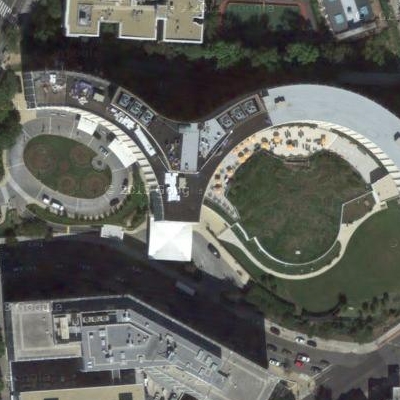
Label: Industry